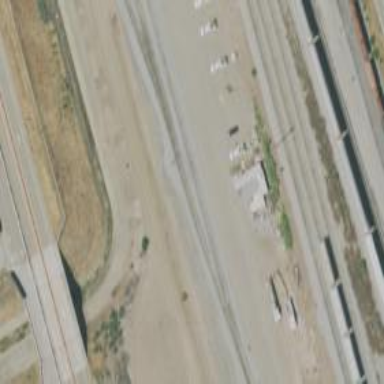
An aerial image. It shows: Railway yard used for servicing trains.